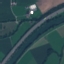
Land use / land cover class: Highway